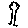
Label: tree